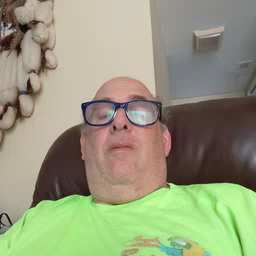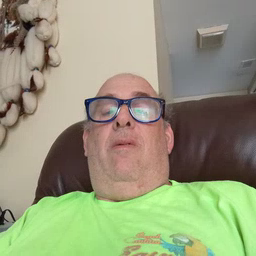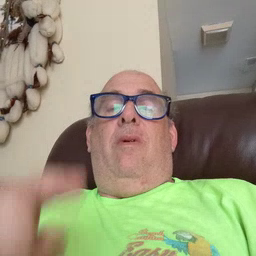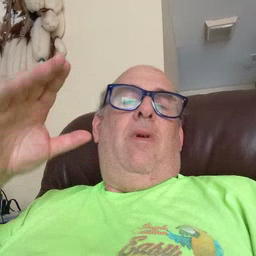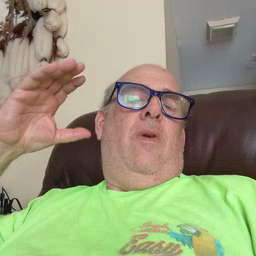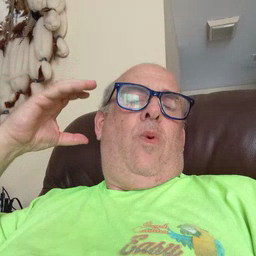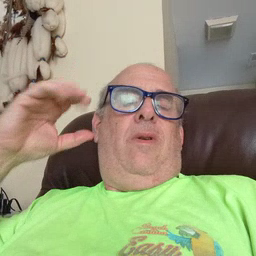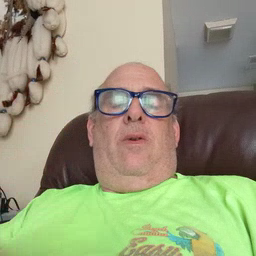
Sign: radio